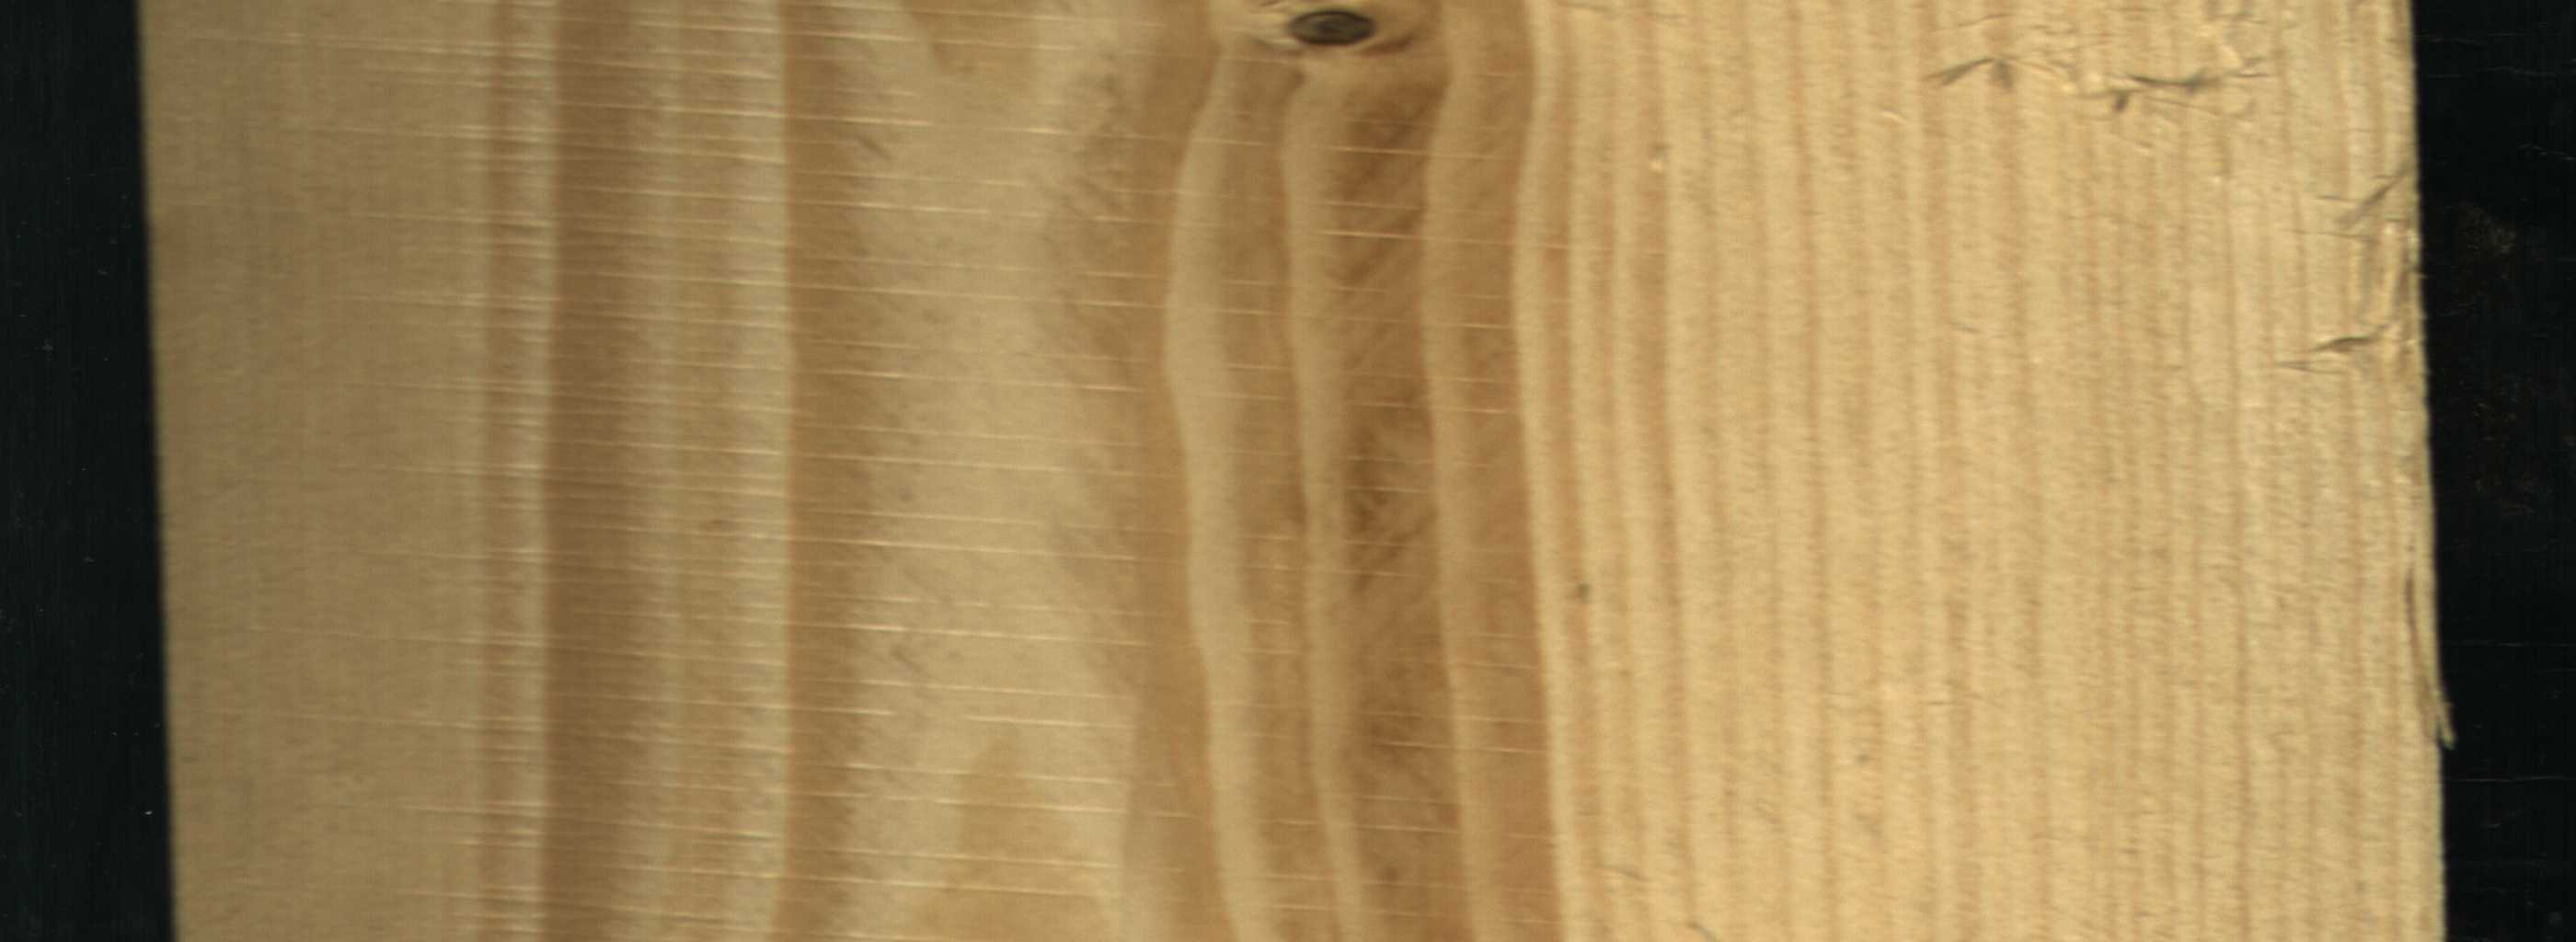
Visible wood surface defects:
Quartzity
Quartzity
Dead_Knot